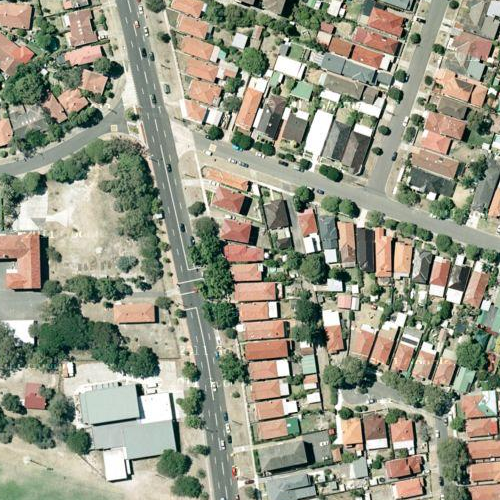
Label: sydney